Brain MRI, t1w sequence, axial 2D slice.
Patient: age 42, sex F, weight 90 kg, height 1.9 m
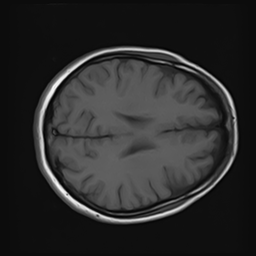